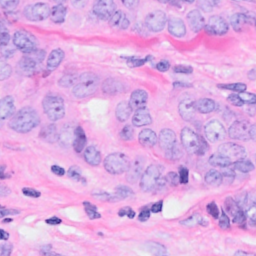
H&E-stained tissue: Breast